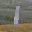
Label: 1